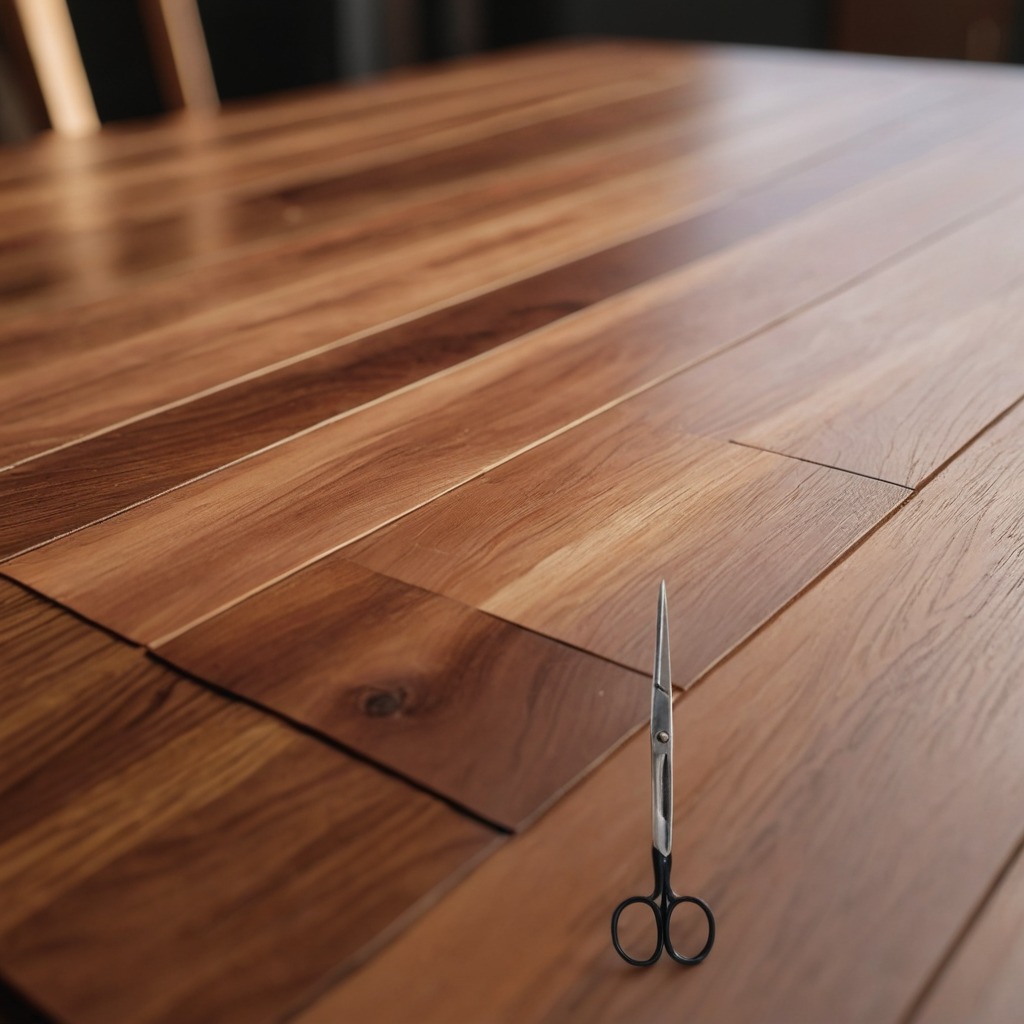
A scissor lying on the wooden table in a carpentry studio rich wood textures side lighting.